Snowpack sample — Loveland Pass, Silver Plume, Colorado, USA (2/11/26, 12:00 PM MST)
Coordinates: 39.663, -105.886
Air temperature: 35 °F
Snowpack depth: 82 cm
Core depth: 10 cm
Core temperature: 17.6 °F
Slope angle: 13°, slope face: 12°
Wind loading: high
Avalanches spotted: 1
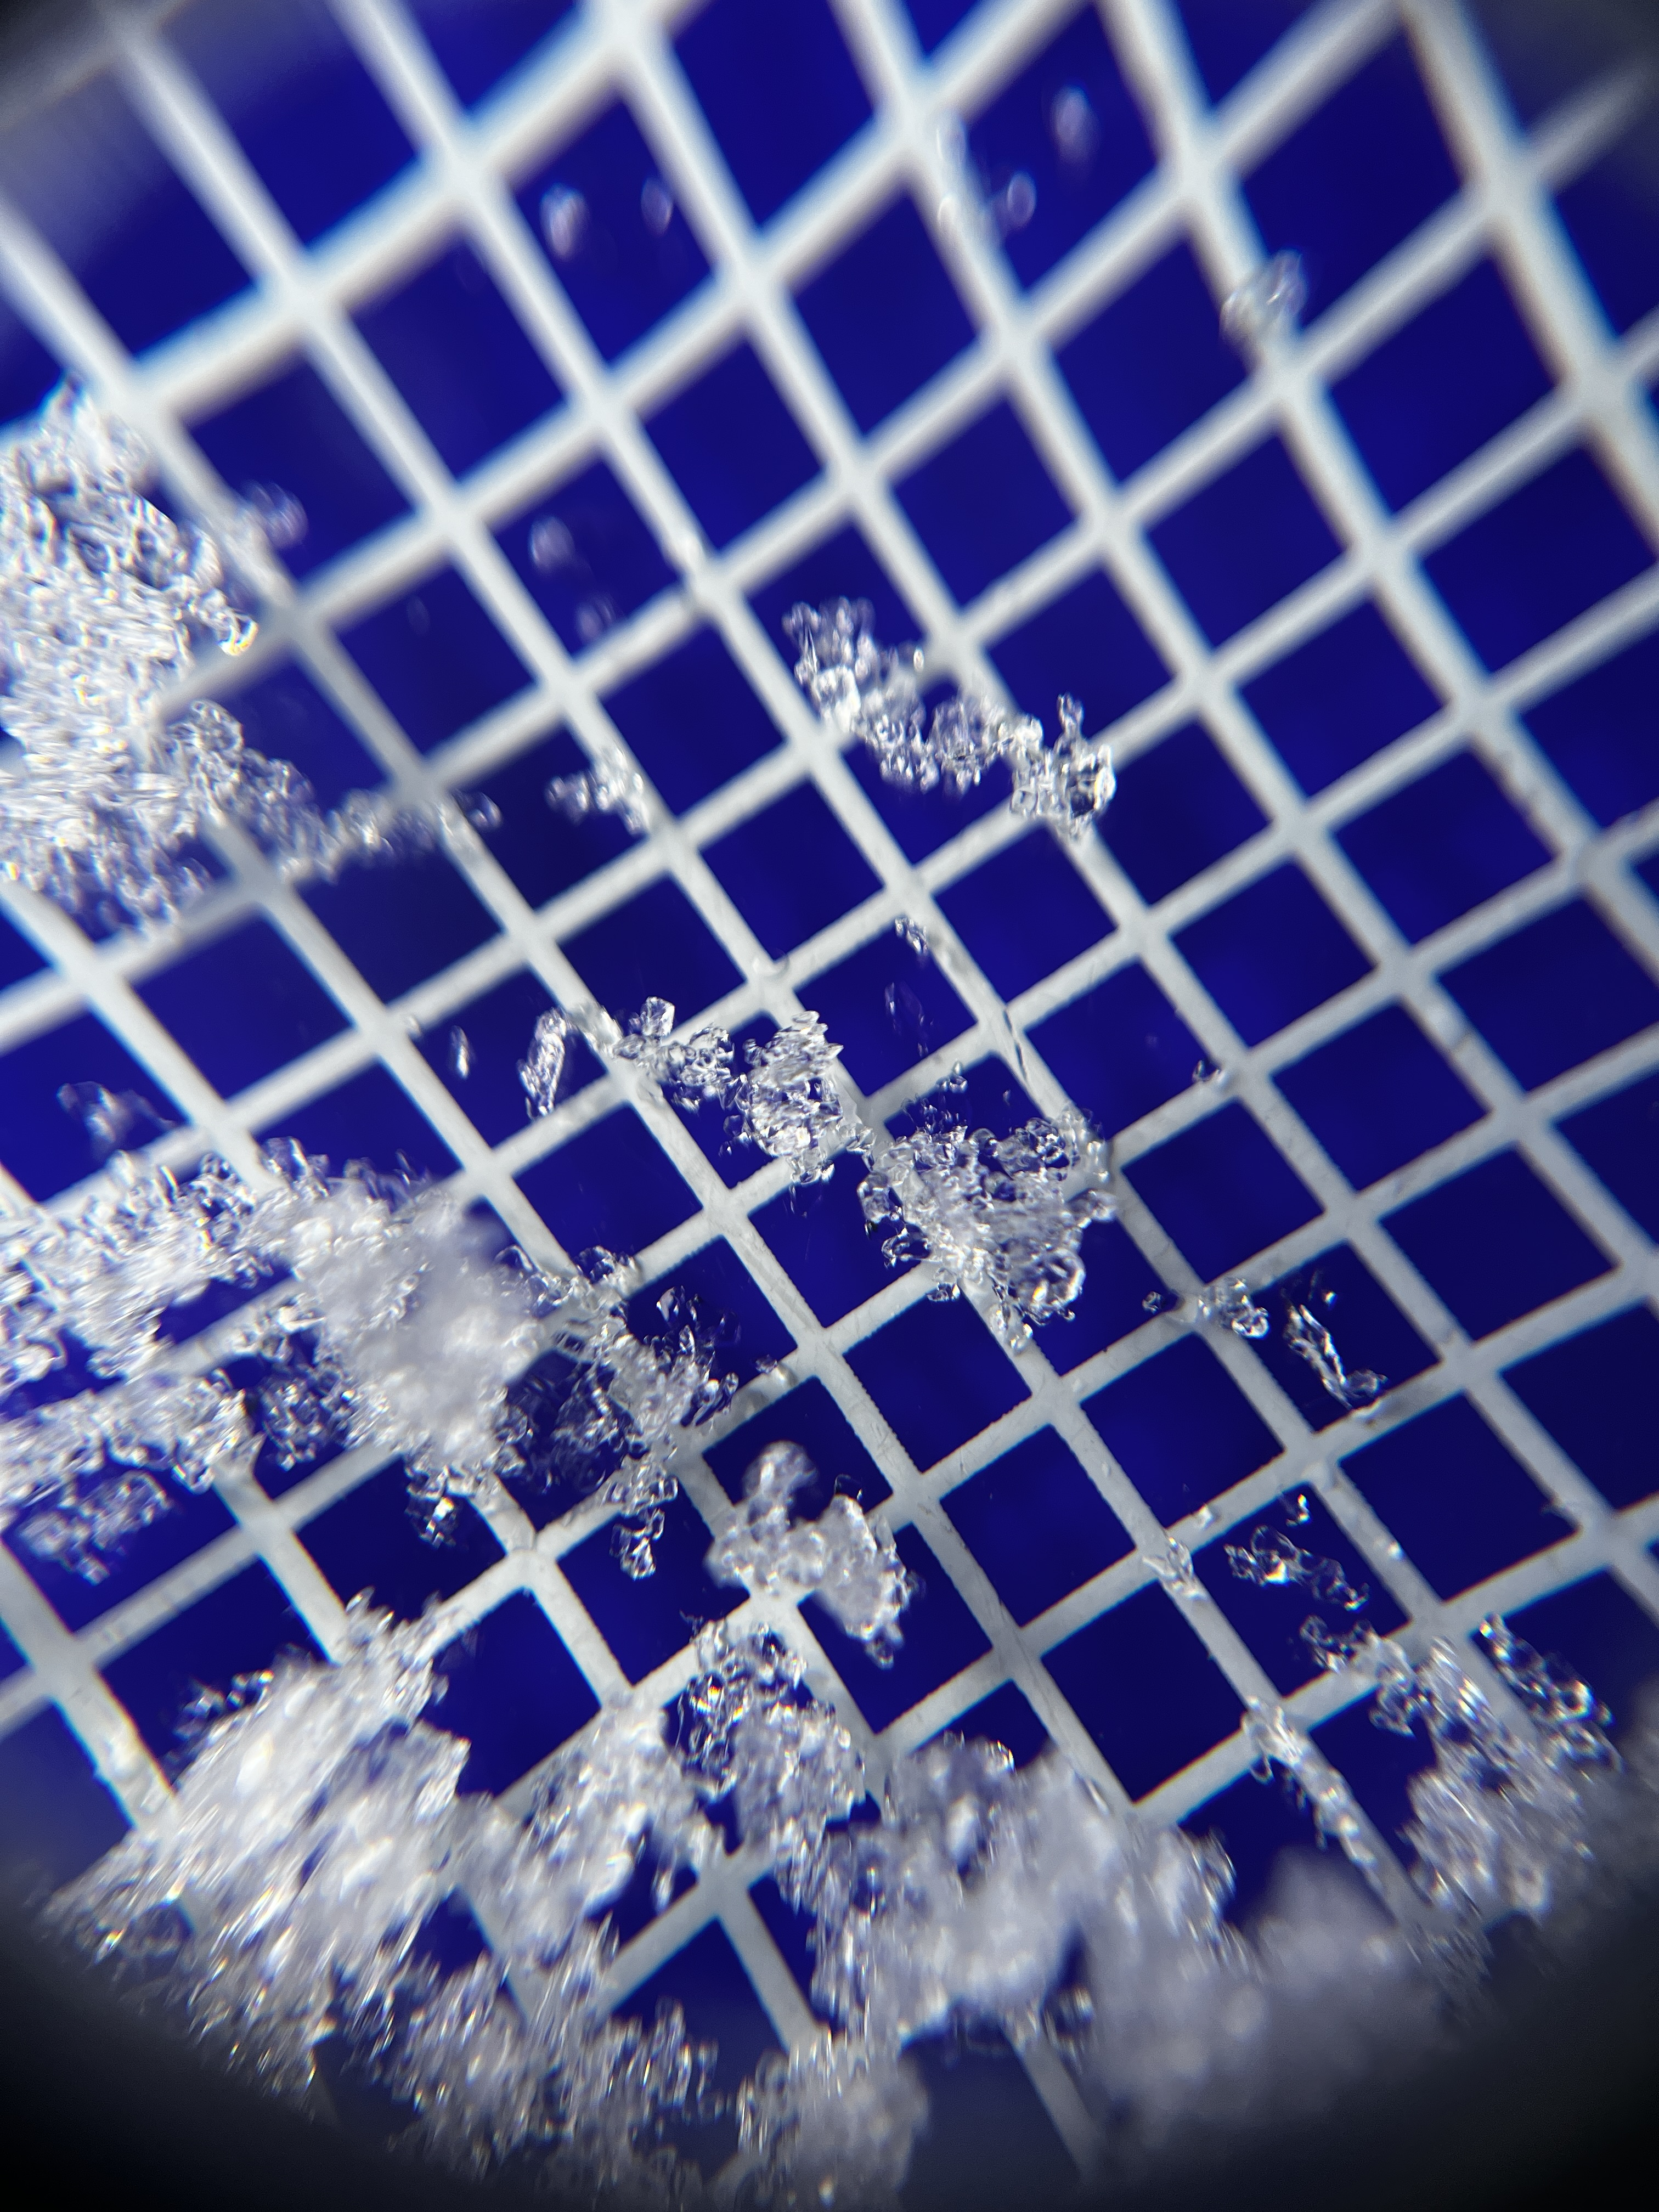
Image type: magnified_profile
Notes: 1 small avalanche spotted on the north side of the bowl, lots of wind loading